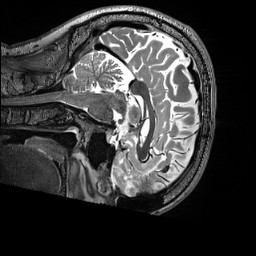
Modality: T2w
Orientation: sagittal
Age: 44
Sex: male
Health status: ill
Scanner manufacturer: siemens
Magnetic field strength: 3 T
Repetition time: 3.2 s
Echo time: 0.563 s